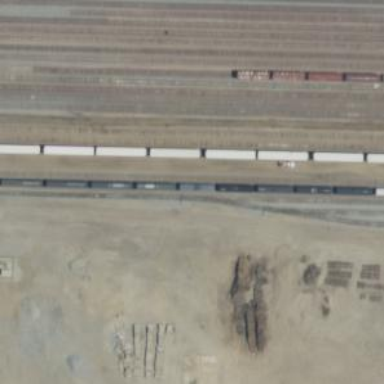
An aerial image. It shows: Railway yard in service.